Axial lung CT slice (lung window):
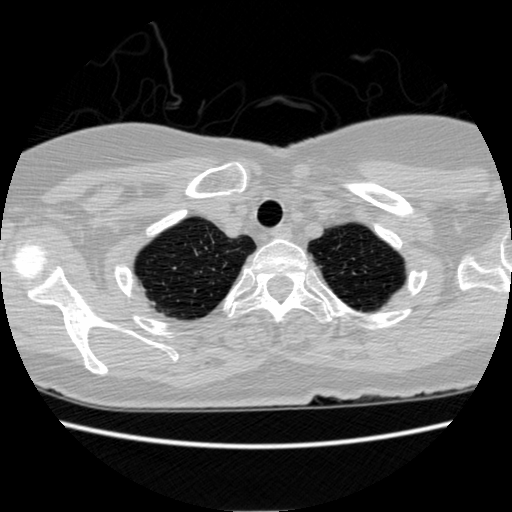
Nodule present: no